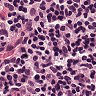
Metastatic tissue present: no